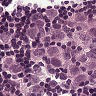
Metastatic tissue present: yes